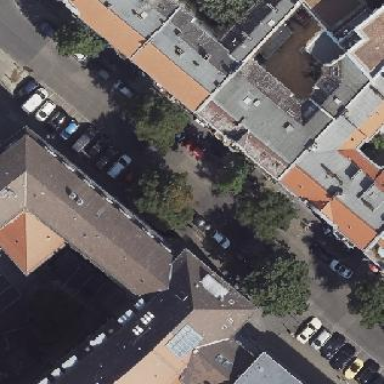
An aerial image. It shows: Parking area with sett surface.